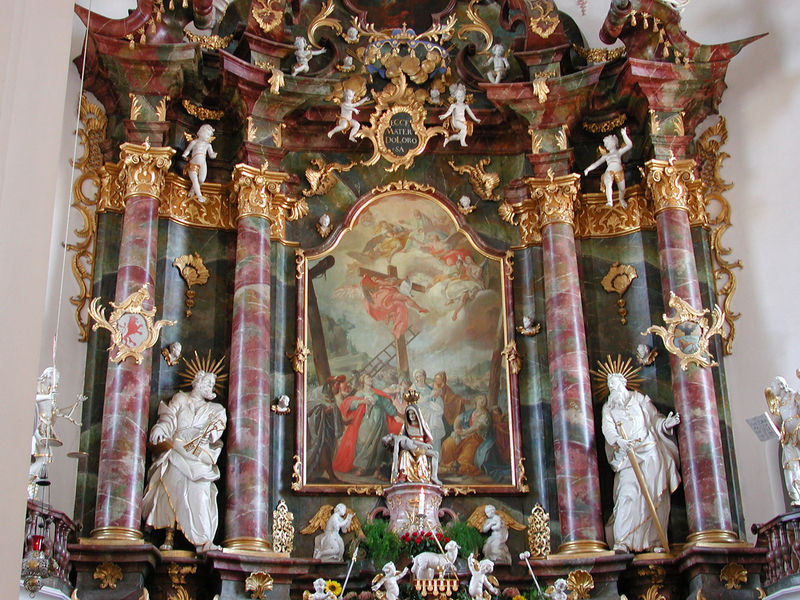
Titel: Hochaltar mit Gnadenbild
Künstler: Joachim Werkstatt Früholz
Standort: Steinhausen, Unserer lieben Frau, Pfarrkirche St. Peter und Paul (EU - D - BW)
Schlagwörter: gott, weiß, grün, blumen, marmor, säulen, rot, barock, sockel, tod, kirche, gold, krone, engel, putto, statue, farbig, schrift, figuren, leiter, kartusche, inschrift, verzierung, stuck, foto, lamm, kirch, kreuz, strahlen, schwert, angel, altar, hochaltar, kapitelle, kapitell, wappen, heiligenschein, skulpturen, christus, jesus, kreuzabnahme, kreuzigung, pieta, heilige, prunk, jünger, heilig, putten, maria, schafe, putti, rocaille, gekreuzigter, katholisch, apostel, passion, lamm gottes, marienaltar, jesud, strahlenkränze, amur, oltar